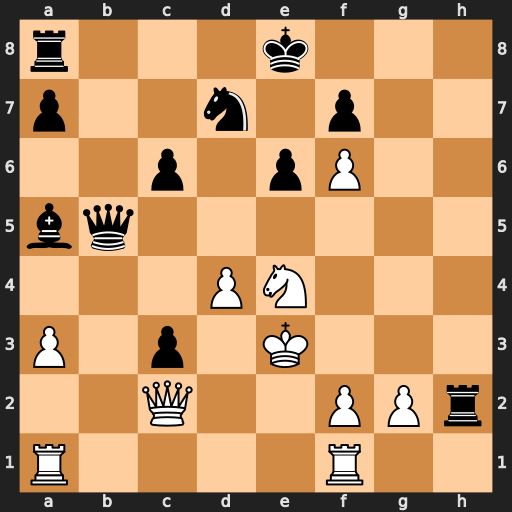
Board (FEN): r3k3/p2n1p2/2p1pP2/bq6/3PN3/P1p1K3/2Q2PPr/R4R2
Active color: w
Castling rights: q
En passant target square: -
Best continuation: Nd6+ Kd8 Nxb5